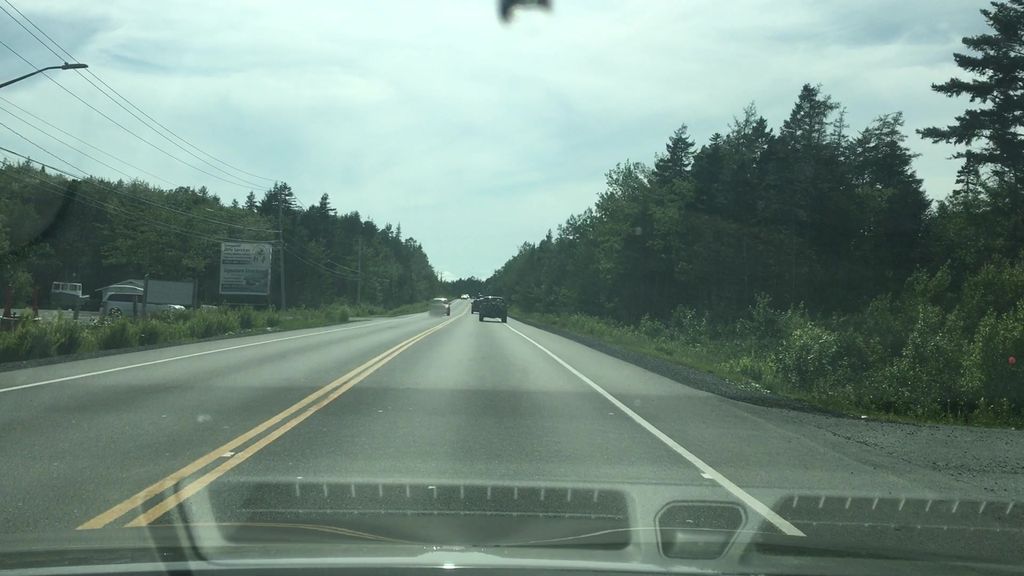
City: halifax